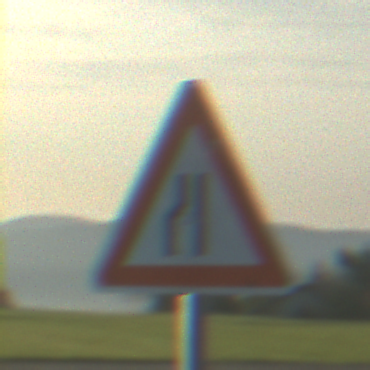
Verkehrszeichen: EinseitigVerengteFahrbahnLinks
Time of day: MorningAfternoon
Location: Outdoor (Nature)
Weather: Clear
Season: NotSpecified
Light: Natural